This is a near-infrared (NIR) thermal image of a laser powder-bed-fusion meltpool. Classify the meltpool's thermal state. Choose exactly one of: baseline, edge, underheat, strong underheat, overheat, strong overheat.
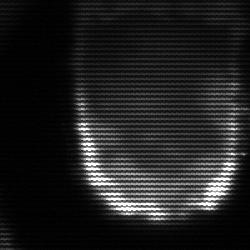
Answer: baseline